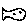
Label: fish